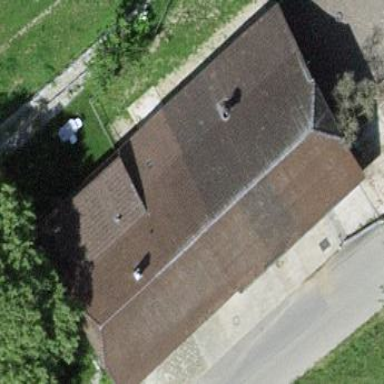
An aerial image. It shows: Farm building.